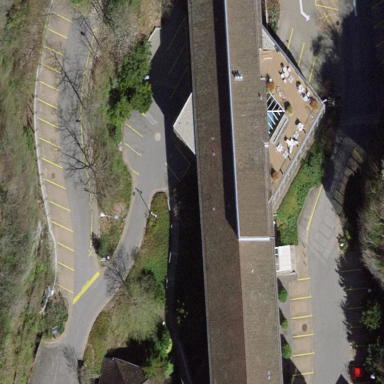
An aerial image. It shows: Office building.